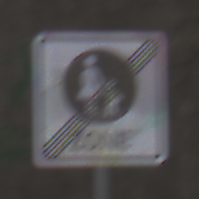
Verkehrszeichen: EndeFussgaengerzone
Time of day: MorningAfternoon
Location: Outdoor (Suburban)
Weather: PartlyCloudy
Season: NotSpecified
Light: Natural